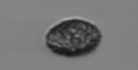
Label: Pseudochattonella_farcimen